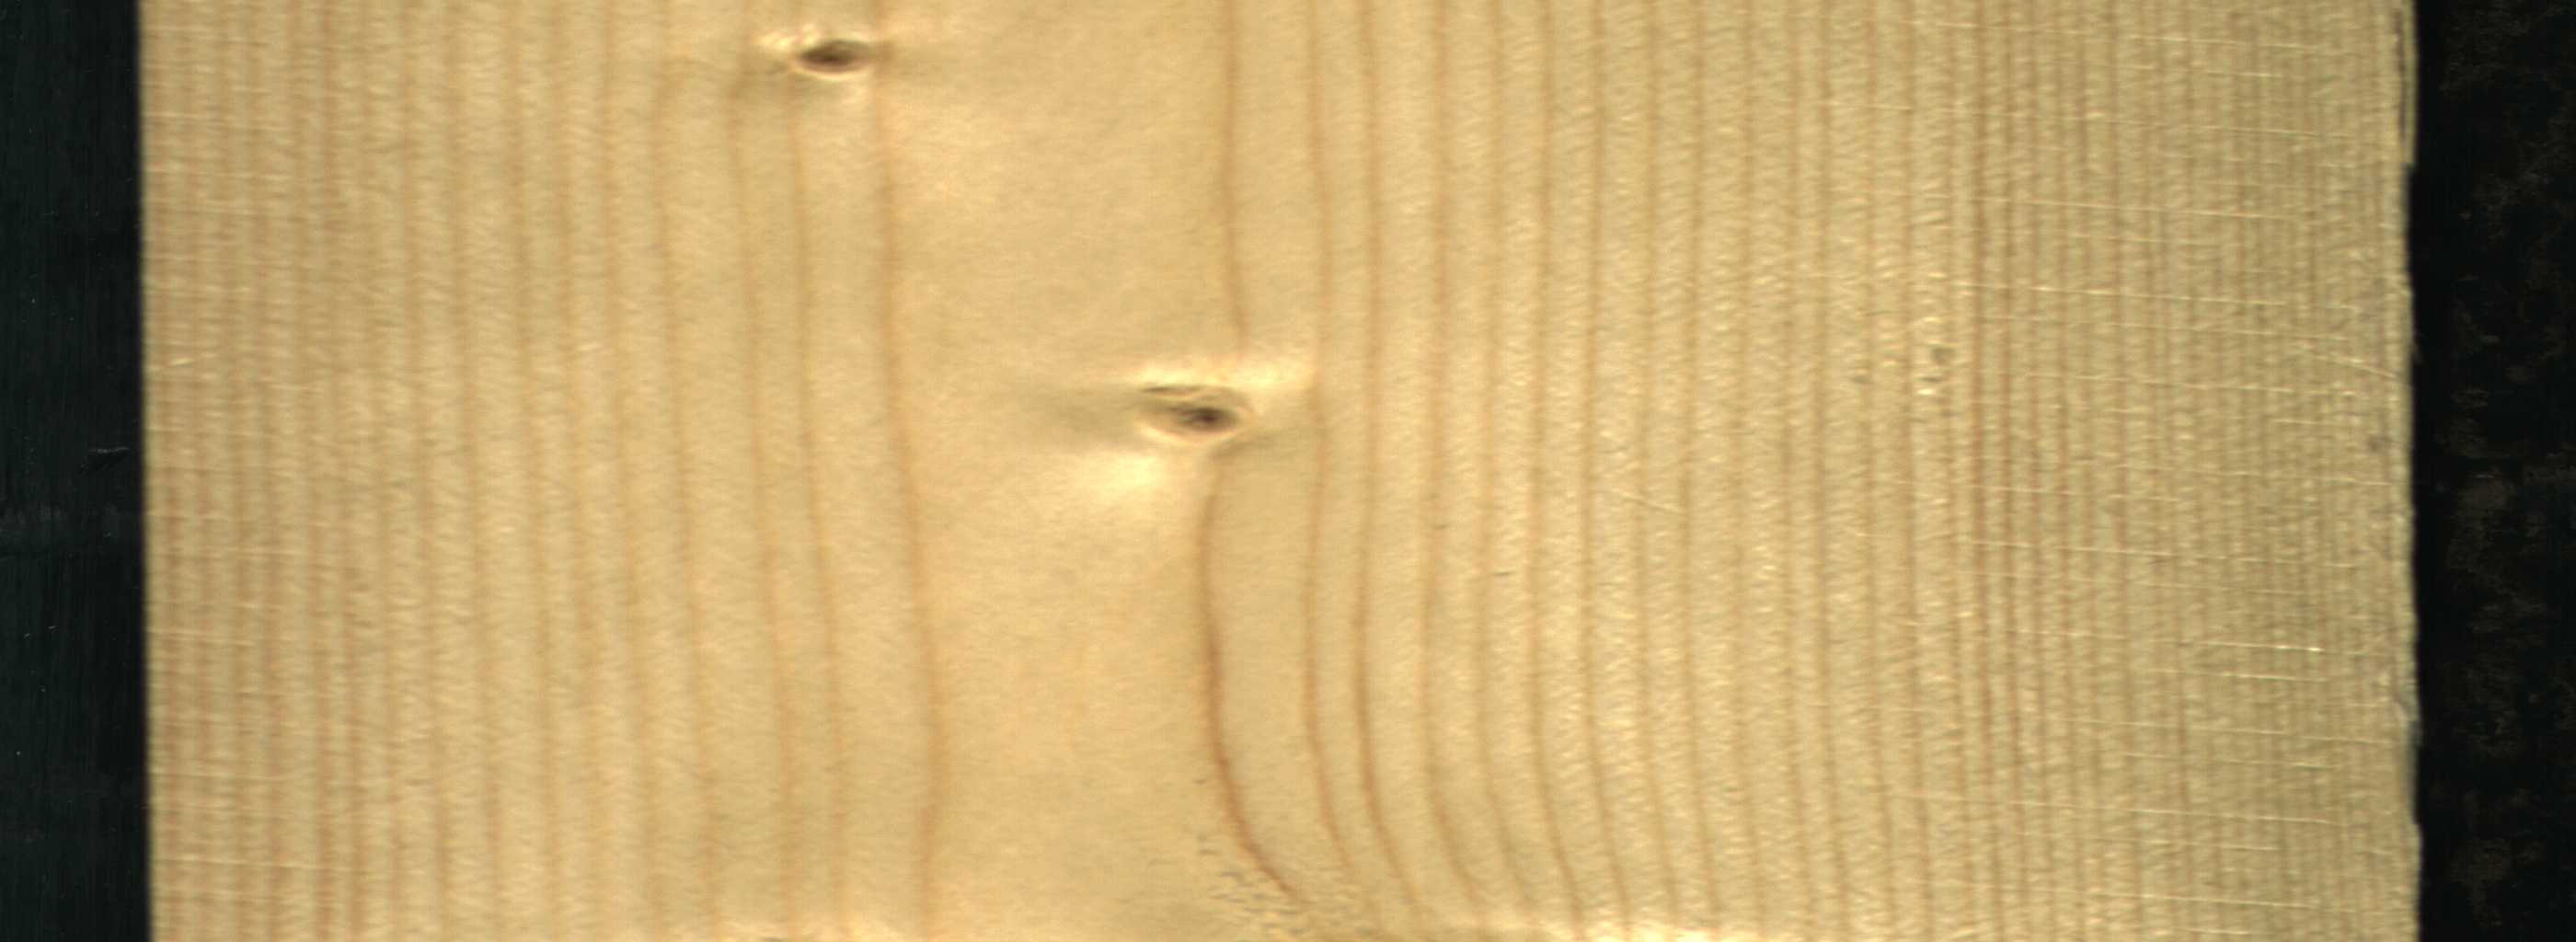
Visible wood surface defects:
Live_Knot
Live_Knot